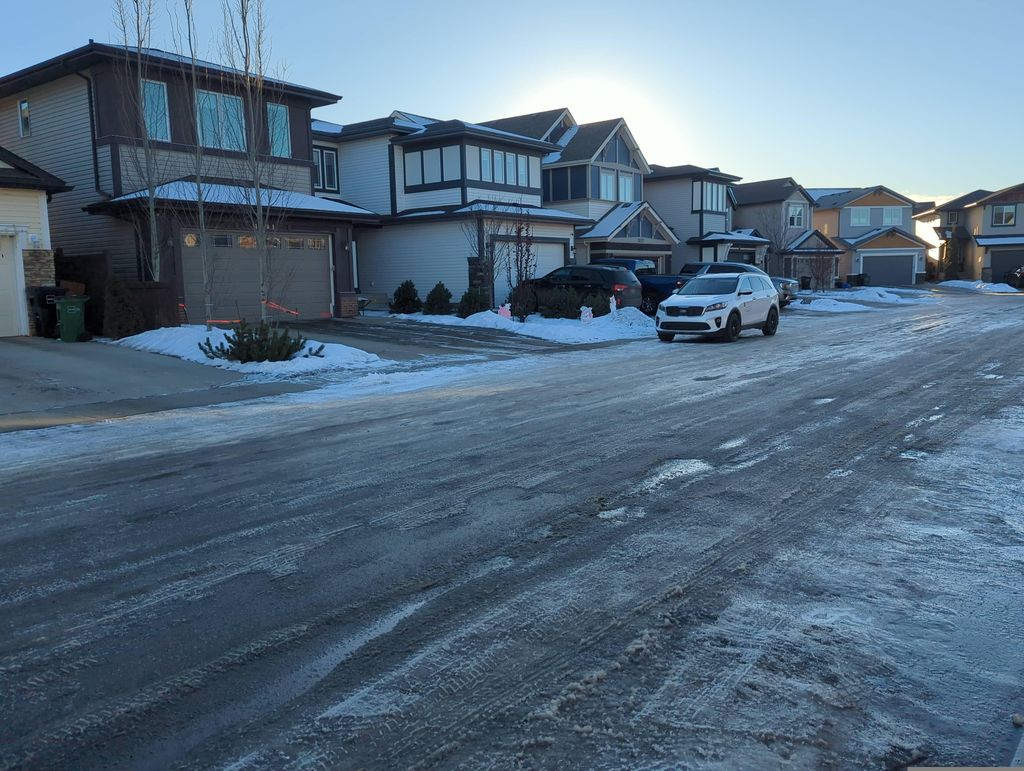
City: edmonton